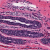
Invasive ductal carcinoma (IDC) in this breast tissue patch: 0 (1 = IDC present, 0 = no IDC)